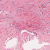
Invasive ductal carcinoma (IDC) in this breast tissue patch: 0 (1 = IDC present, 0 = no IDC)